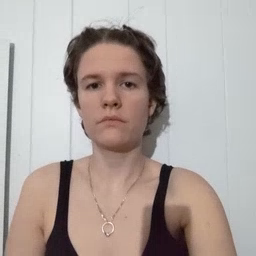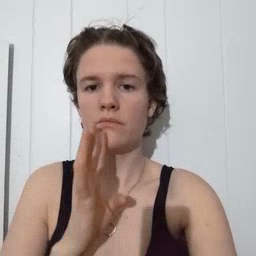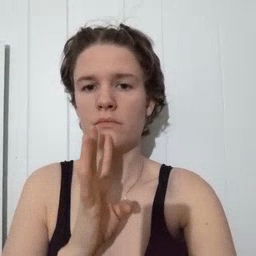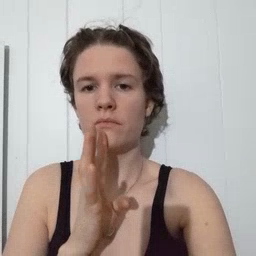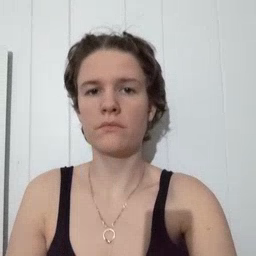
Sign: talk